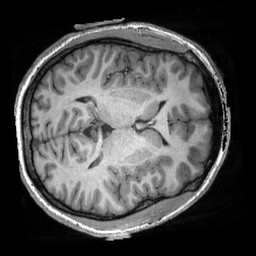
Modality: T1w
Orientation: axial
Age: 19
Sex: female